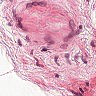
Metastatic tissue present: no